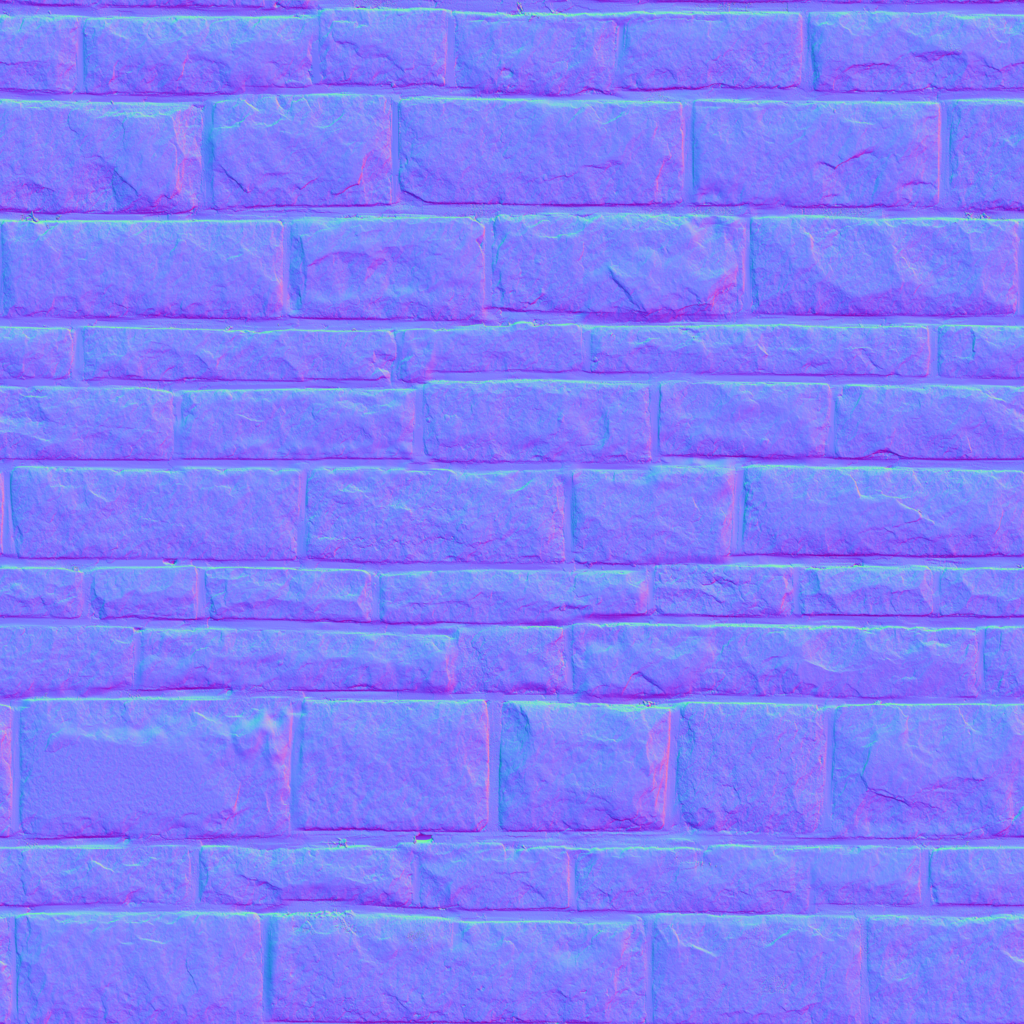
Texture map type: NormalGL